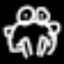
Label: frog